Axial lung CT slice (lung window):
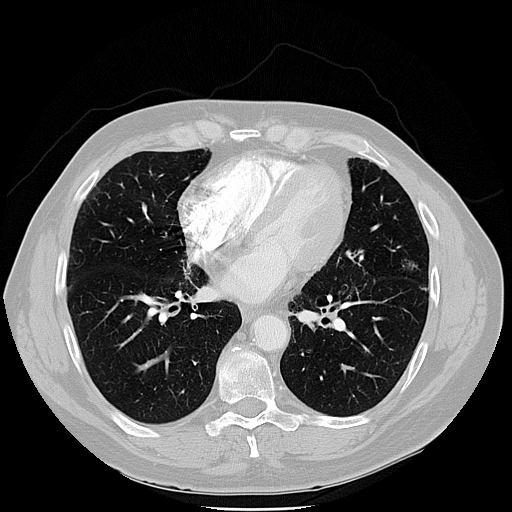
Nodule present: no